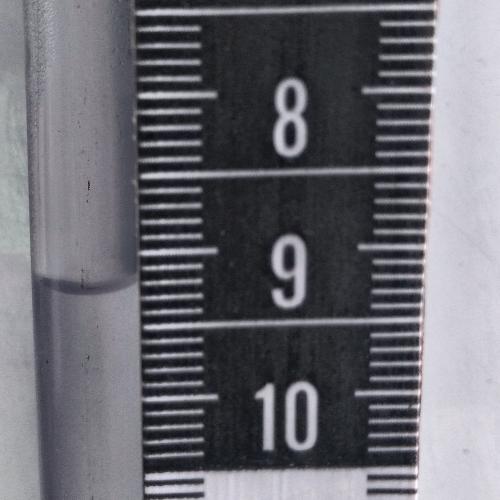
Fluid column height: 9.2 cm